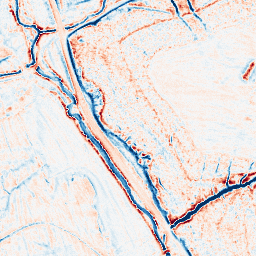
Category: edge_preserving
Decomposition family: anisotropic_diffusion
Decomposition parameters: iterations: 50
kappa: 10
gamma: 0.05
Upsampling method: sinc_blackman
Upsampling parameters: scale: 2
kernel_size: 16
Upsampling scale: 2